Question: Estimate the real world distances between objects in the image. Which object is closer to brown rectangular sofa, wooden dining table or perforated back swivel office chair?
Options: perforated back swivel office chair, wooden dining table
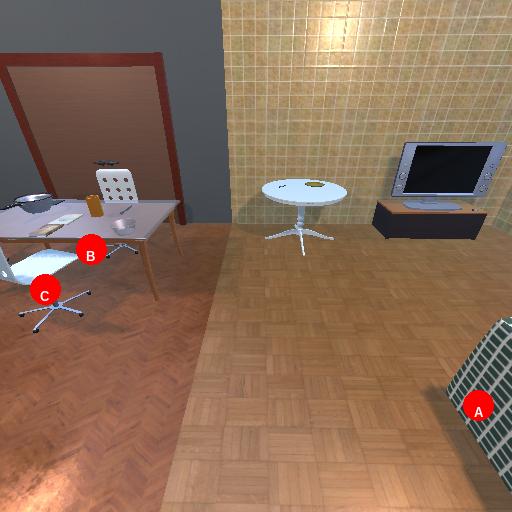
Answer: perforated back swivel office chair